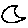
Label: moon